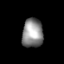
Tissue: lung
Cell type: Epithelial cells
Senescence score: 0.2421
Nuclear area (px): 591
Mean DAPI intensity: 139.393